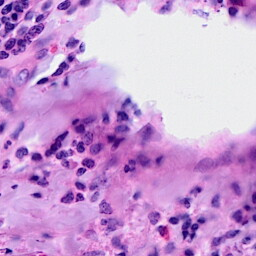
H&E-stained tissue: Breast